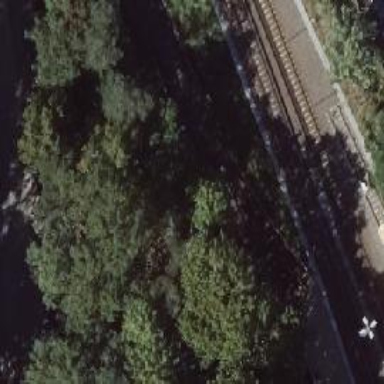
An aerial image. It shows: Yard serving electrified rail tracks with overhead electrification.